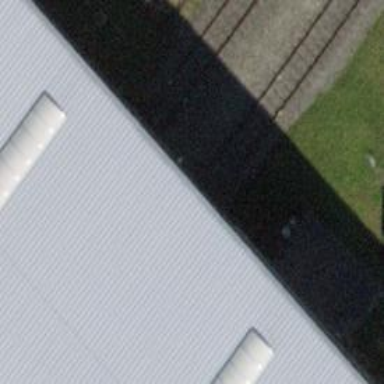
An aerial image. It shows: Single-track railway spur.